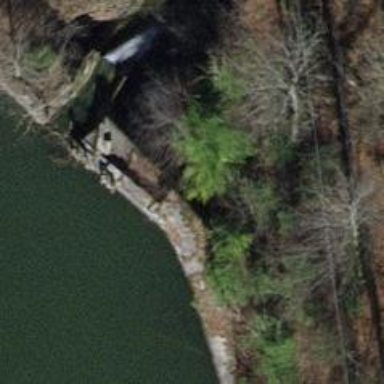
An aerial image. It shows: Dam along waterway.